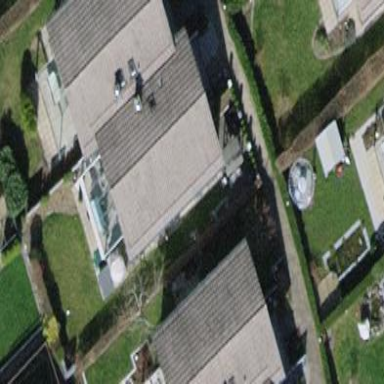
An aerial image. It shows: Detached building with gabled roof.